Question: I'm struggling to plot an average on time series and then add: median, Naive, ETS, STL, Arima each with different colours.
I've the following code:
'''
dataWk=ts(data=myDataW$QTY, start = c(2014,1),end = c(2016,1), frequency = 52)
fc_Base1=meanf(dataWk,h=52)
plot(fc_Base1)
fc1_ETS=forecast(dataWk,h=52)
lines(fc1_ETS)
'''
but recive the following error:
> Error in xy.coords(x, y) : 'x' is a list, but does not have
components 'x' and 'y'
Can you please advise what im doing wrong?
Plot:

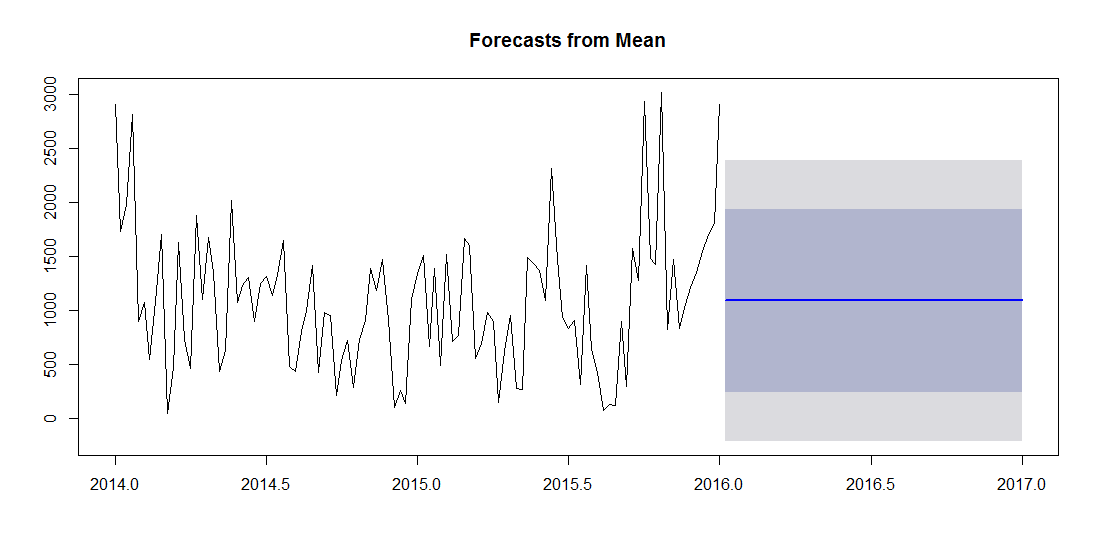
Answer: The main problem was that fc1_ETS is a list and not a vector. You should follow the guidelines in the code bellow. Hope this helps!
'''
library(rdatamarket)
library(Quandl)
library(forecast)
library(dplyr)
library(graphics)
# Reading the data
ausgdp <- as.ts(dmseries("http://data.is/1jDQwpr")[,1])
# You should always calculate the forecasts before ploting. This will save you the adjustments in x axis scales
orig.points <- ausgdp
ets.points <- forecast(ausgdp,h=5)
arima.points <- auto.arima(ausgdp) %>% forecast(h=5)
# Note that ets.poins and arima.points are lists
ets.points <- ets.points$mean
# for arima, you have to combine the forecasts with the original data
arima.points <- c(orig.points, arima.points$mean)
# Now we are ready to plot
dt <- cbind( ets.points, arima.points, orig.points)
matplot(y=dt, x = seq(1960, length.out = length(arima.points)),
col=c("salmon1", "cornflowerblue", "darkblue"), lwd=2, pch=20, type="o", xlab="time",
ylab="Forecasts", lty = 1, cex = 1.25)
grid()
# adding a legend
legend <- paste("-", c("ETS", "ARIMA", "original"))
col=c("salmon1", "cornflowerblue", "darkblue")
olegend <- legend
for (i in 1:length(olegend)) {
xlegend <- legend
xlegend <- paste0("'", legend, "'")
xlegend[-i] <- paste0("phantom('", xlegend[-i], "')")
xlegend <- paste0(xlegend, collapse = " * ")
xlegend <- paste0("expression(", xlegend, ")")
xlegend <- paste0("mtext(", xlegend, ",col = '", col[i],
"',line = ", 0, ",side = ", 3, ",adj = ", 1,
",cex = ", 0.8, ")")
eval(parse(text = xlegend))
}
'''
<URL>